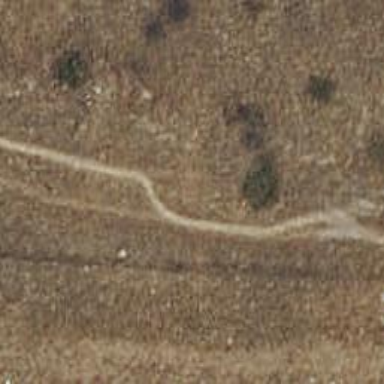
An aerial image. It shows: Unpaved path.